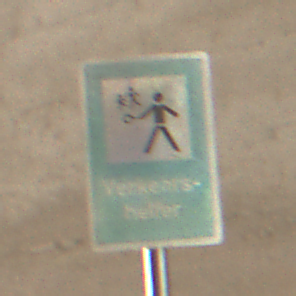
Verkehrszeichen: Verkehrshelfer
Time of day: Midday
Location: Roofed (Tunnel)
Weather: NotSpecified
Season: NotSpecified
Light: Natural